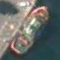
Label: Towing_vessel